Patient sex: F
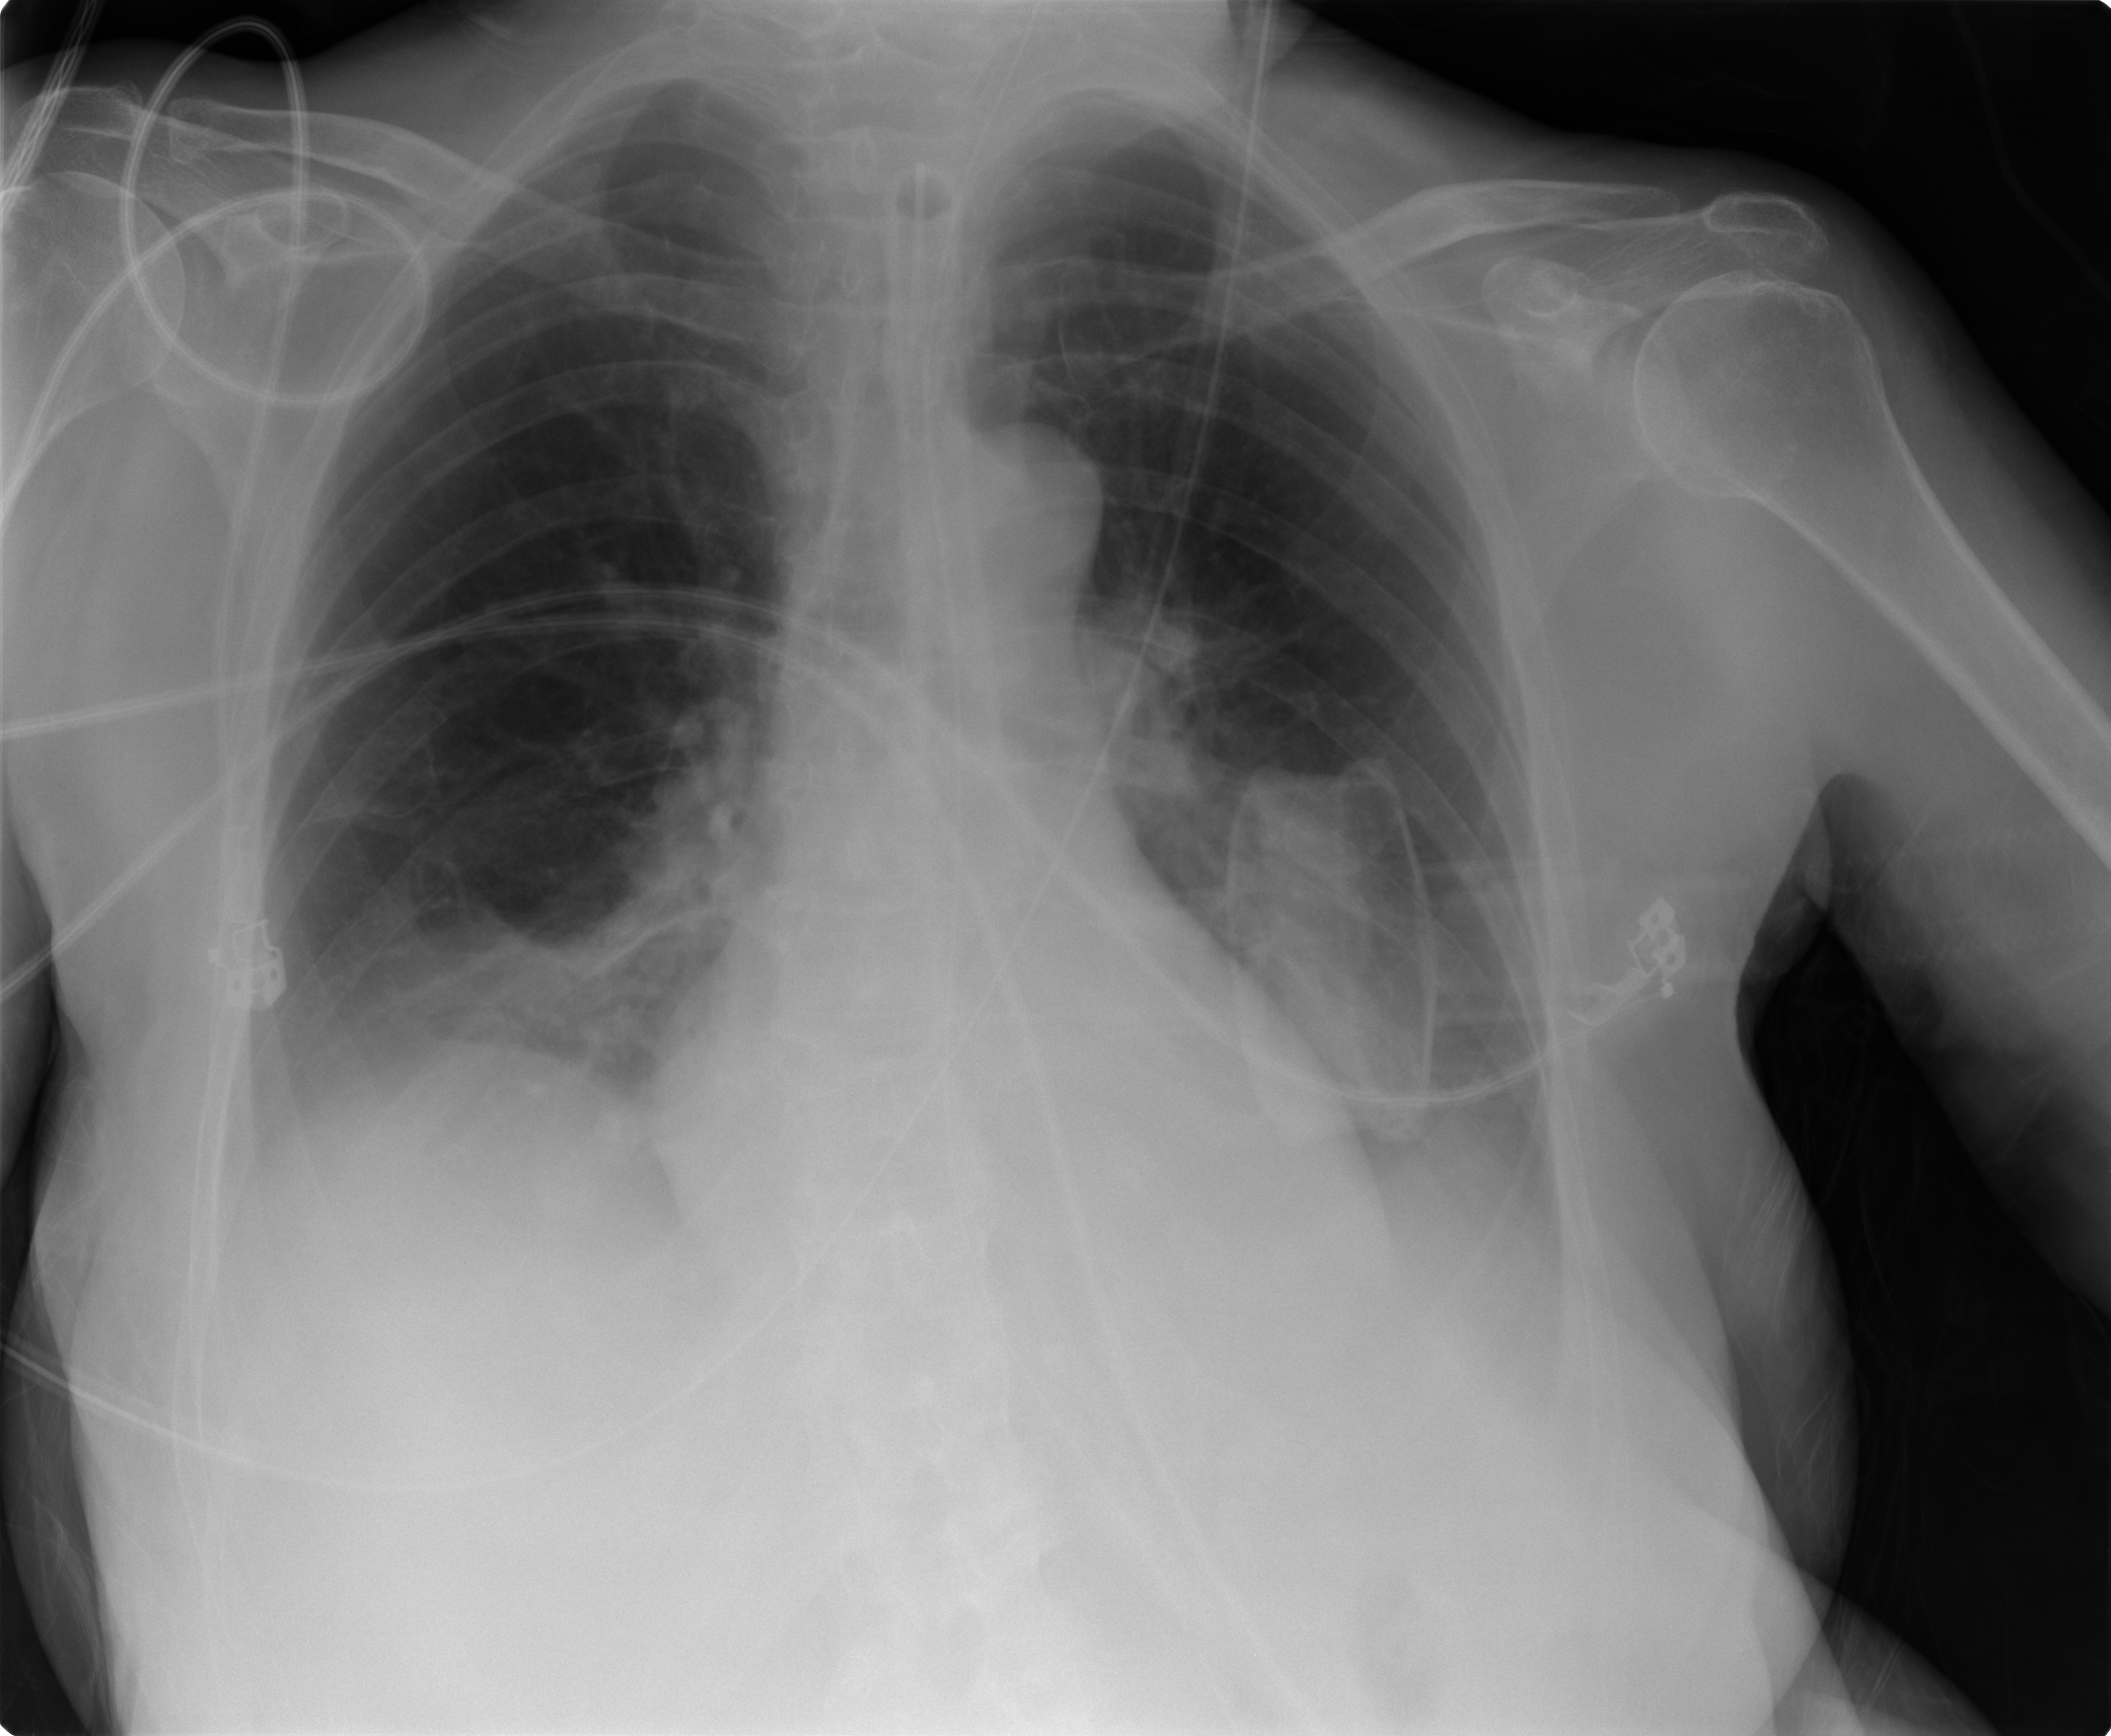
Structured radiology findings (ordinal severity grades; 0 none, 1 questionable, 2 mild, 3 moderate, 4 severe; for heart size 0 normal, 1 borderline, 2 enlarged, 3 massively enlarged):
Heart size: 1
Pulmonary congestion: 0
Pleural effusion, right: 2
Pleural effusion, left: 2
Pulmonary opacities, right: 2
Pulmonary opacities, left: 0
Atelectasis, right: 2
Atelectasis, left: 2